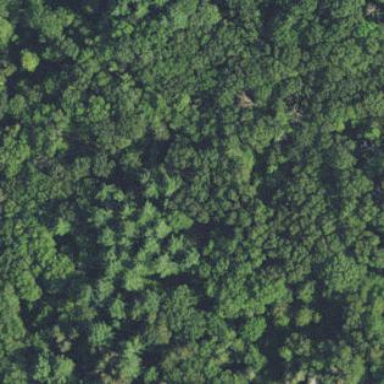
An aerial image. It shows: Woodland consisting mainly of needle-leaved trees.